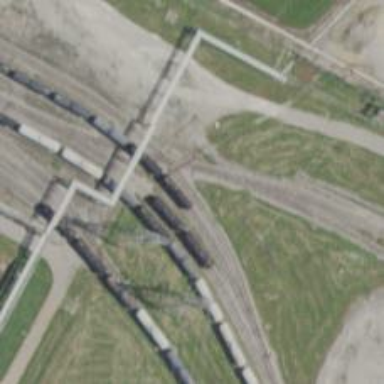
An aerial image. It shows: Rail spur service.